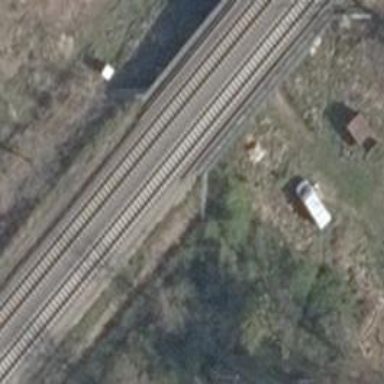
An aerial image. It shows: Railway signal.